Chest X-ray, PA view. Patient: 60 years old, sex M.
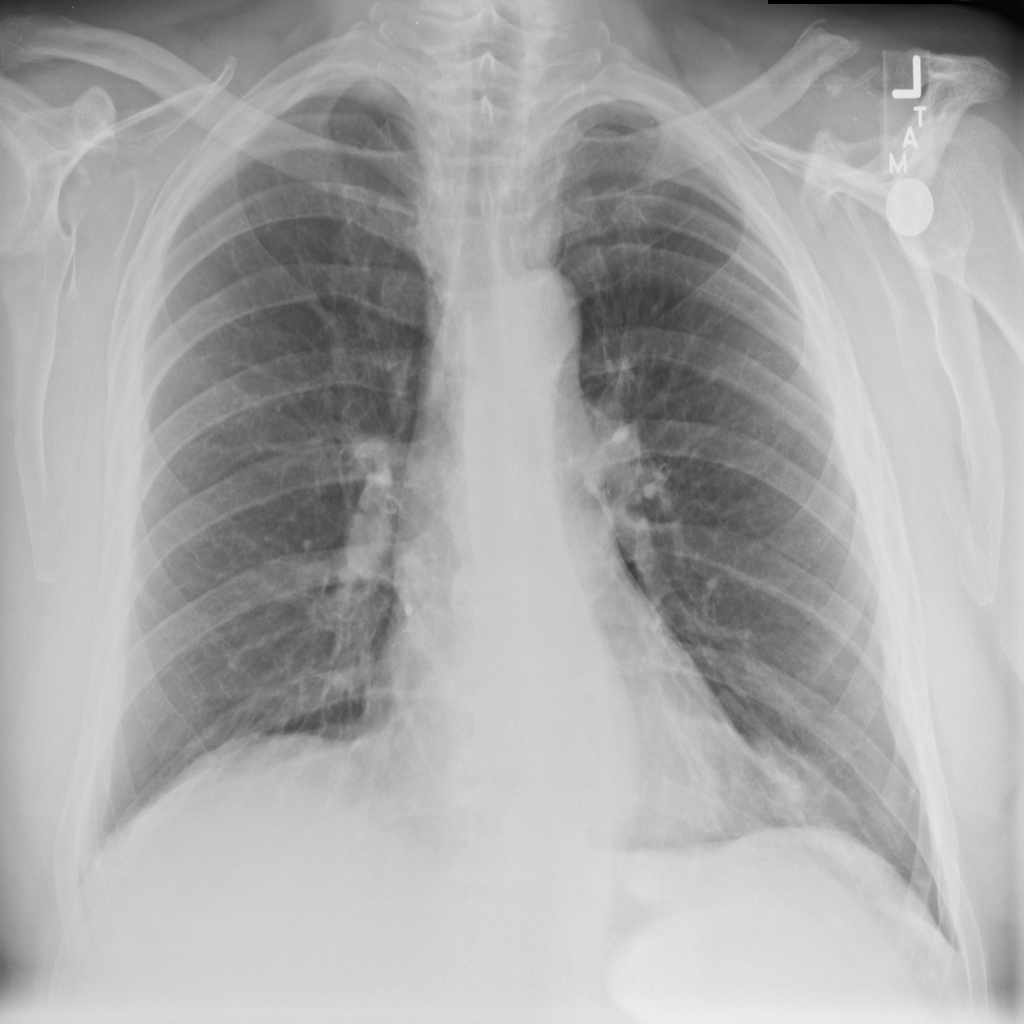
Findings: No Finding